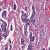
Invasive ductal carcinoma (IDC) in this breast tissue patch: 1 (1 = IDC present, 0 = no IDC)